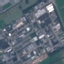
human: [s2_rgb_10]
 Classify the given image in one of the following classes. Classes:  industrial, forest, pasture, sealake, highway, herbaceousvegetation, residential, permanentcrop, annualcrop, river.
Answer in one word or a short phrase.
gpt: Industrial